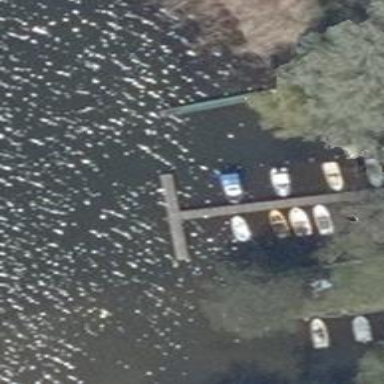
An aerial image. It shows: Man-made pier.